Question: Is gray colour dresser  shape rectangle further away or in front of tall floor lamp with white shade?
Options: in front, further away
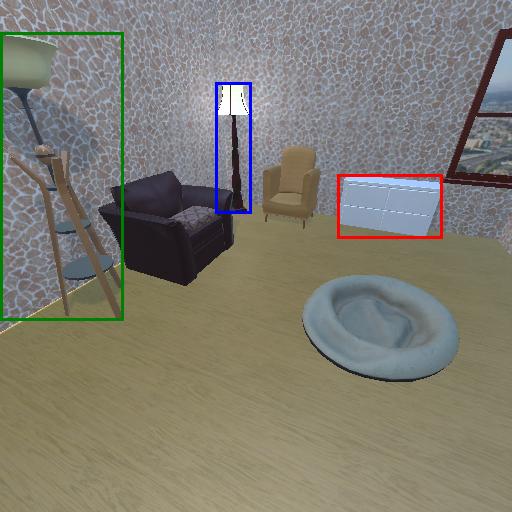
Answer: in front